Question: How many apps are shown as allowed?
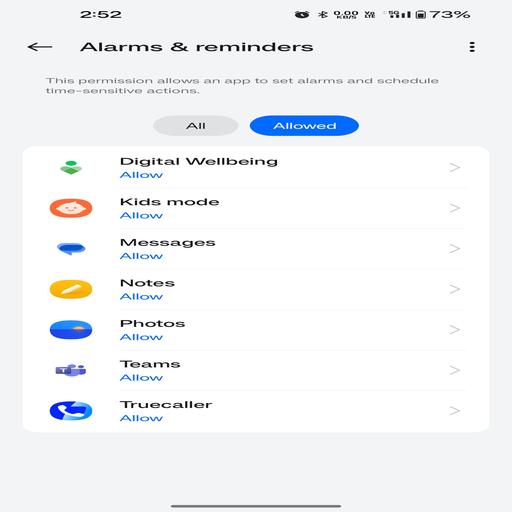
Answer: Seven